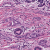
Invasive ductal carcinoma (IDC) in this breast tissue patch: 0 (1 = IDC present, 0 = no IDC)